Field crop: maize
Growth stage: 2
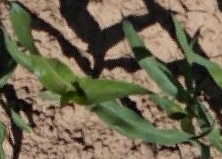
Species: maize